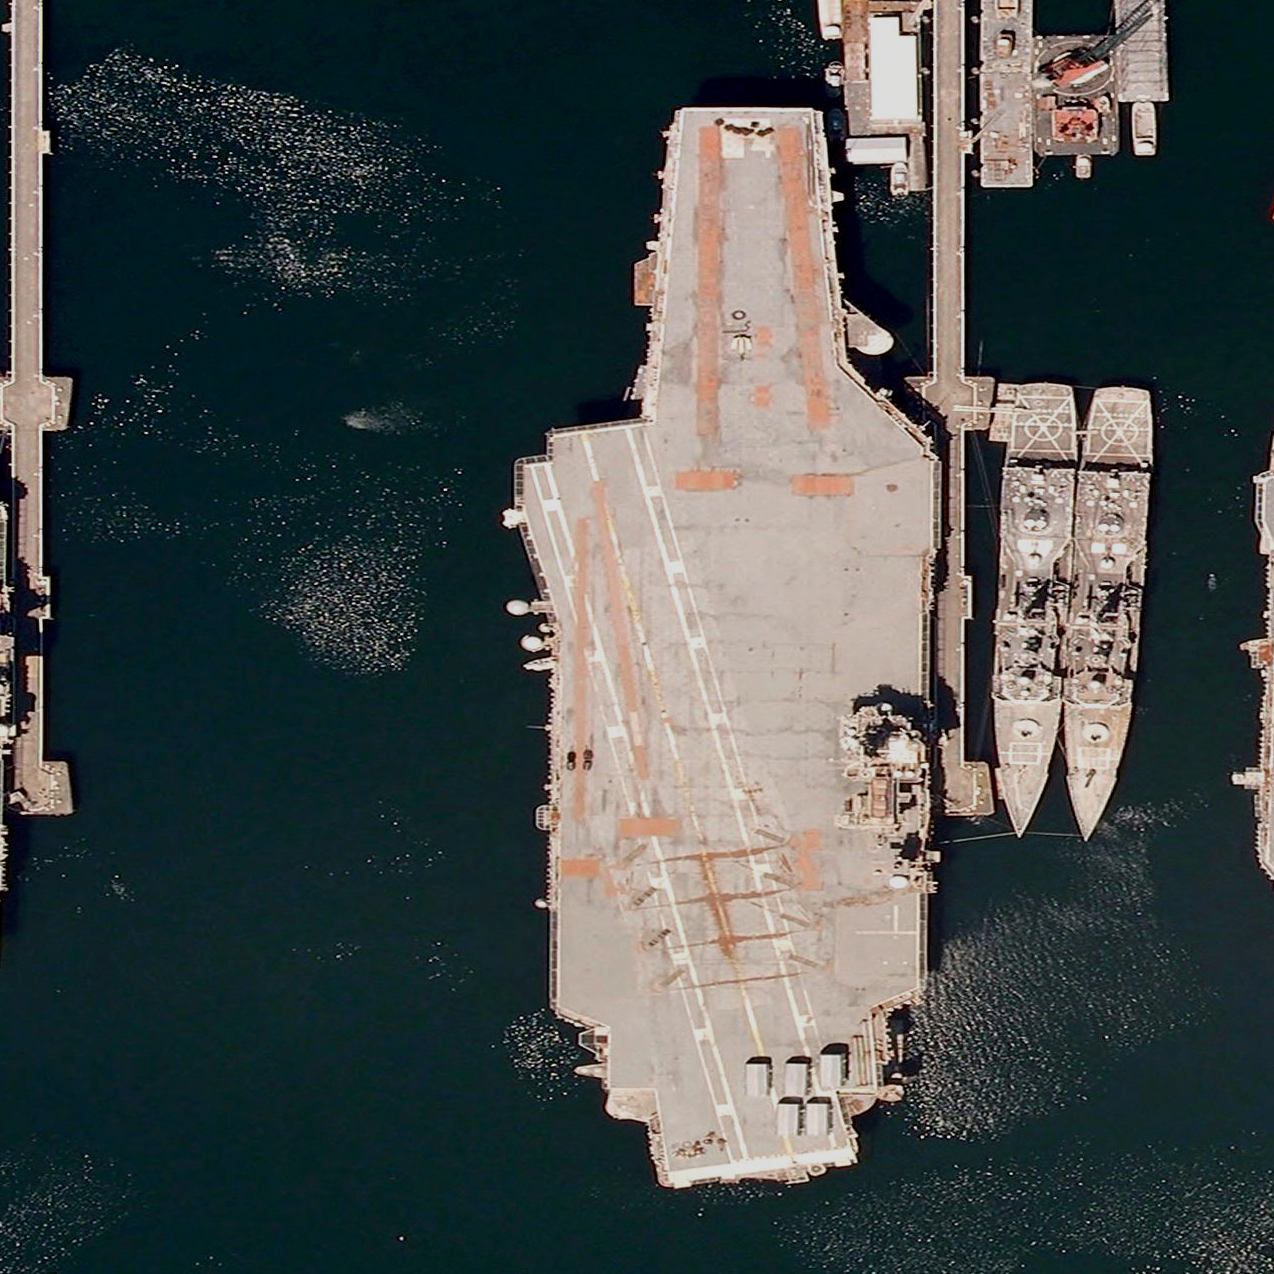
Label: aircraft_carrier